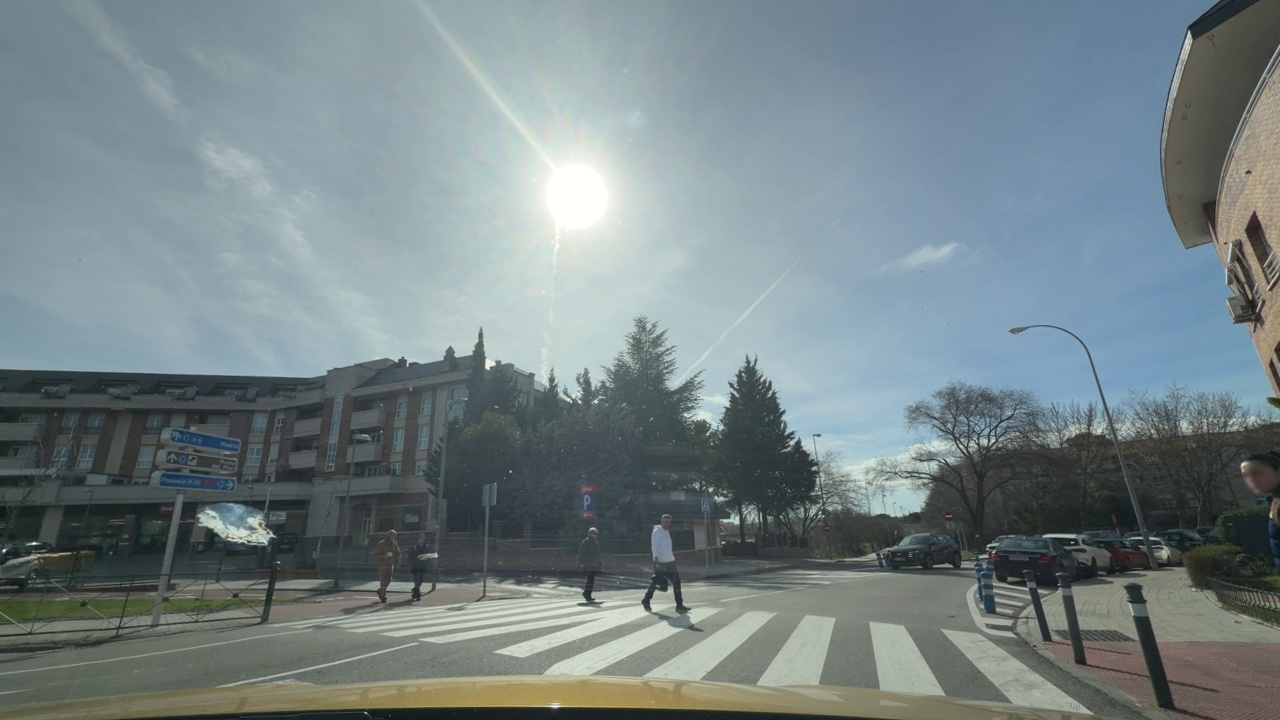
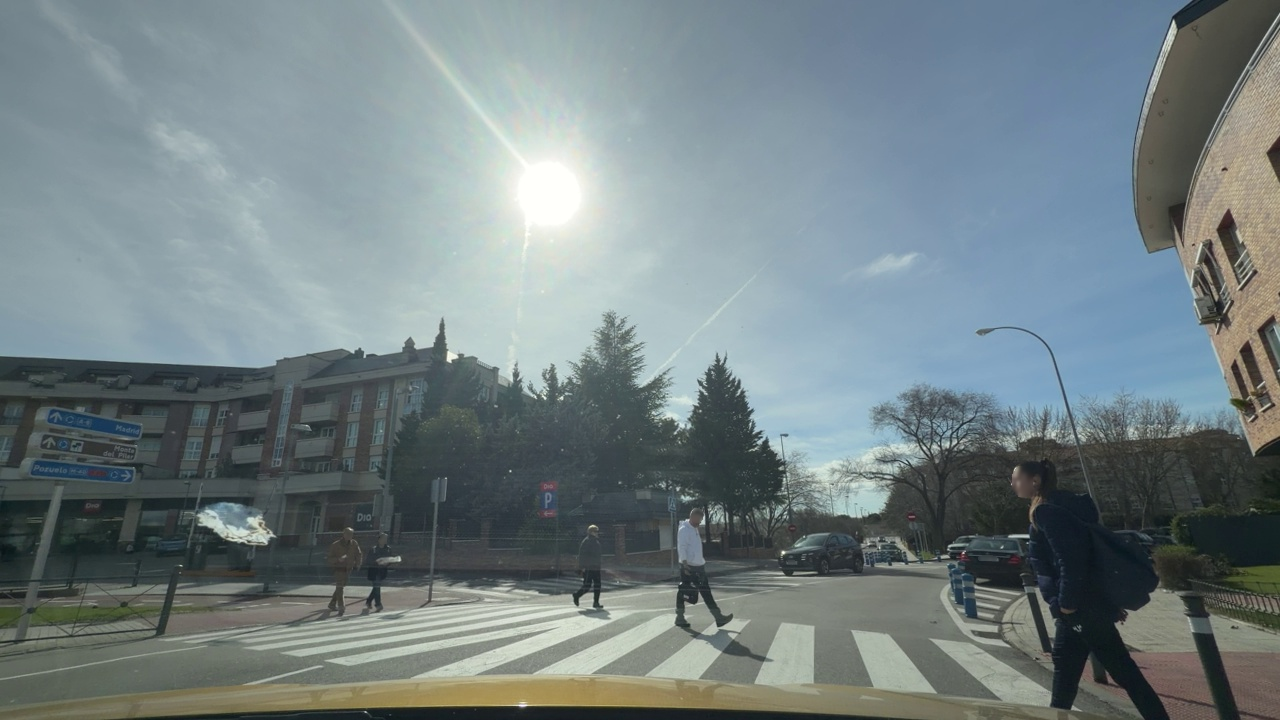
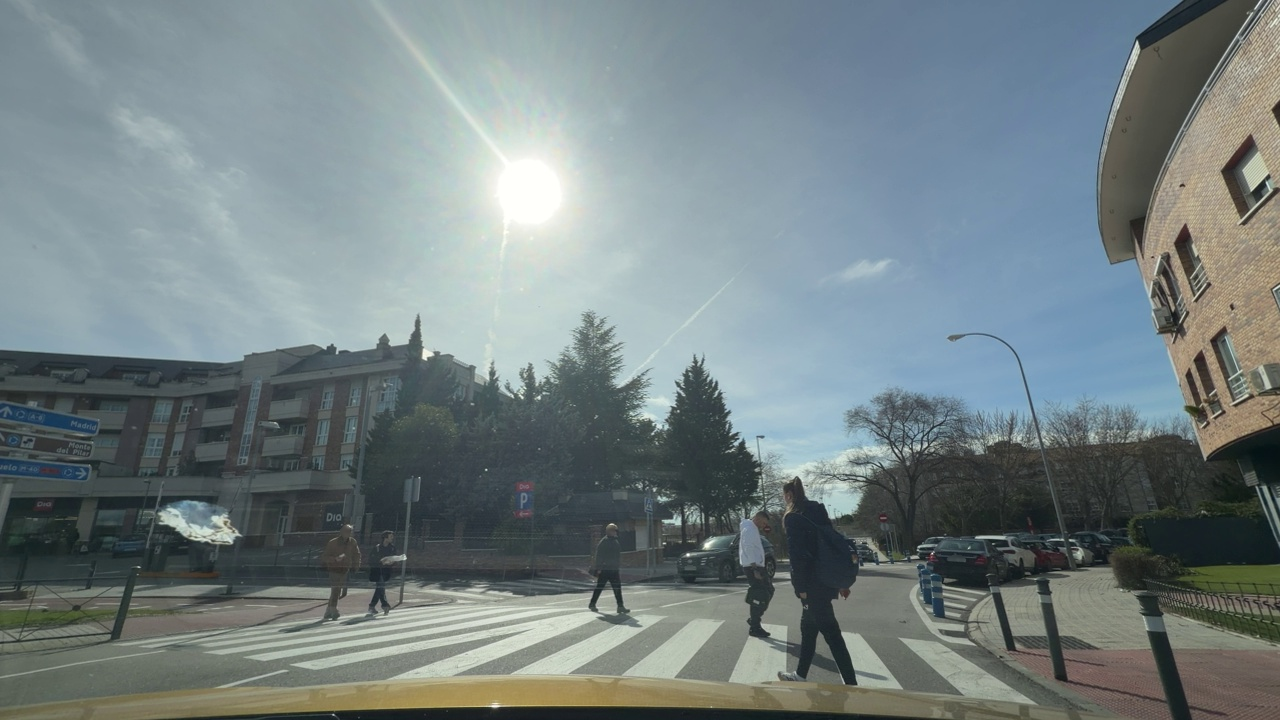
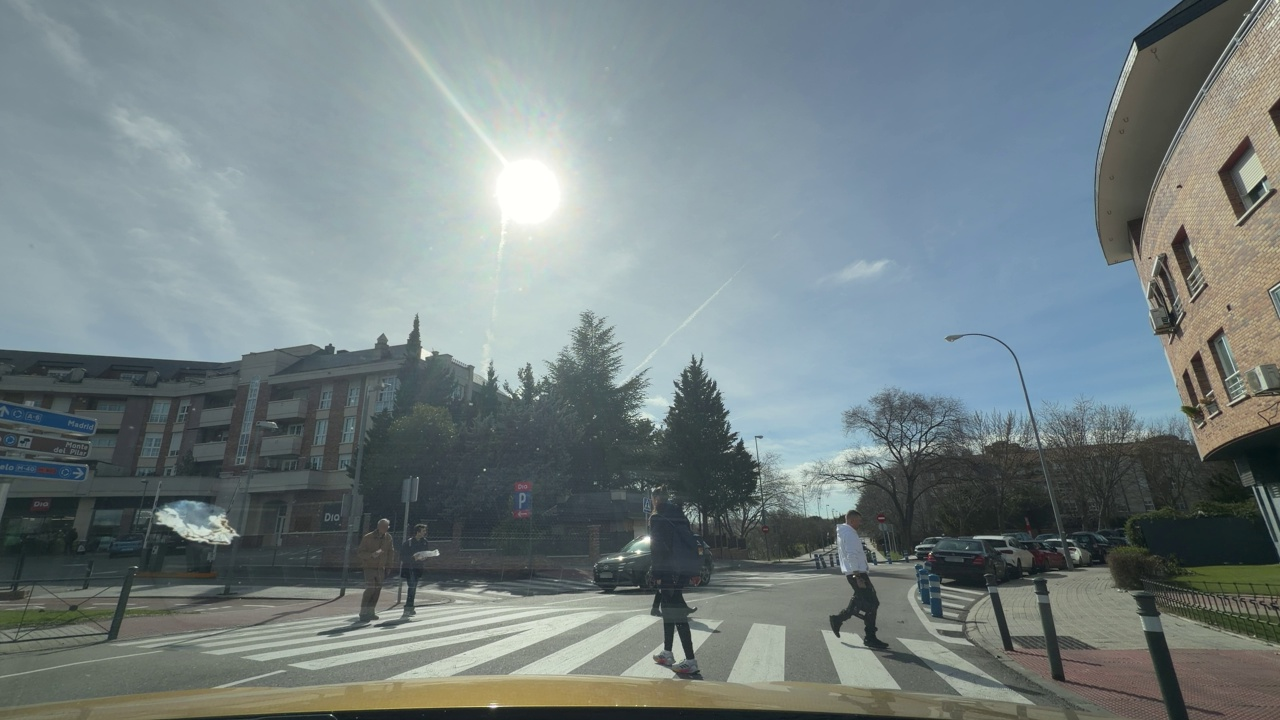
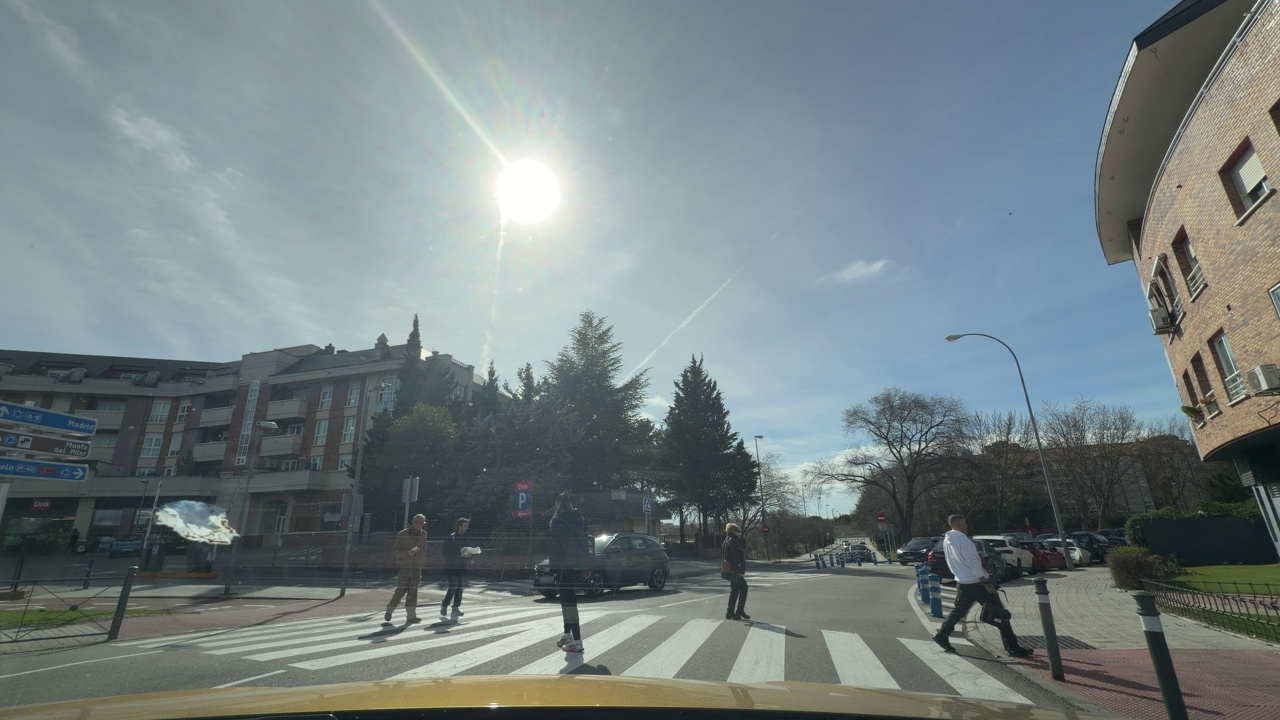
Situation: Pedestrian
Question: Is the ego vehicle traveling on a narrow street with sidewalks or bike lanes directly adjacent to the roadway?
Answer: No
Reasoning: The ego vehicle is travelling in a wide roadway with sidewalks near the road on both sides.

Situation: Pedestrian
Question: Are pedestrians or cyclists moving alongside the ego vehicle on the right side?
Answer: No
Reasoning: The pedestrians are crossing the street ahead of the ego vehicle.

Situation: Pedestrian
Question: Could a pedestrian's current path intersect with the trajectory of the ego vehicle?
Answer: Yes
Reasoning: The pedestrians observed in the images are crossing the street so there current path is intersecting with the ego vehicle's trajectory.

Situation: Pedestrian
Question: Are pedestrians or cyclists moving alongside the ego vehicle on the left side?
Answer: No
Reasoning: There are no observable pedestrians walking alongside the left side of the ego vehicle.